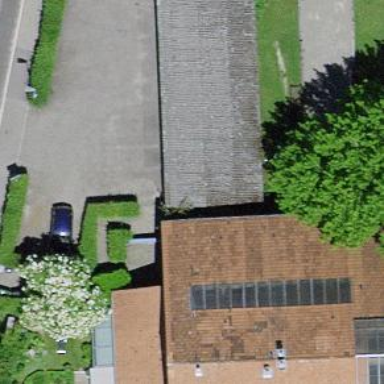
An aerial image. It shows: Garage building.